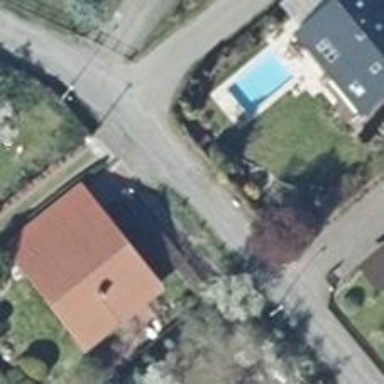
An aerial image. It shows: Residential road with asphalt surface.